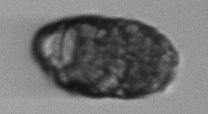
Label: Margalefidinium